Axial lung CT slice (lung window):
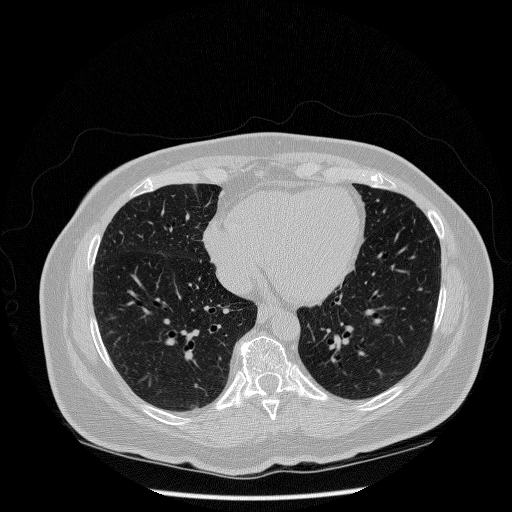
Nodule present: no